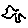
Label: bird